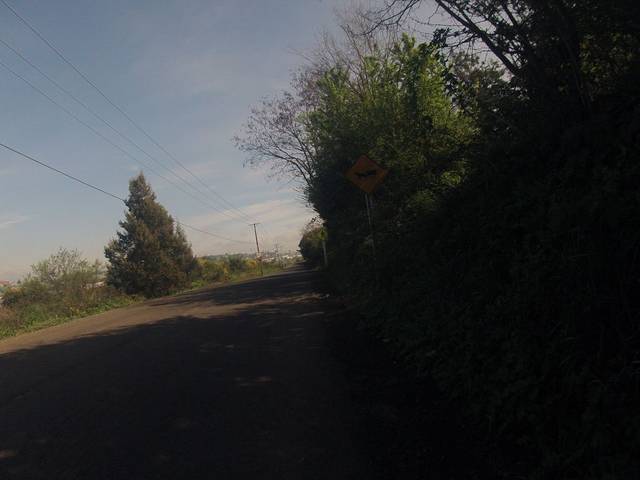
Region: Chile
Coordinates: -38.726, -72.599